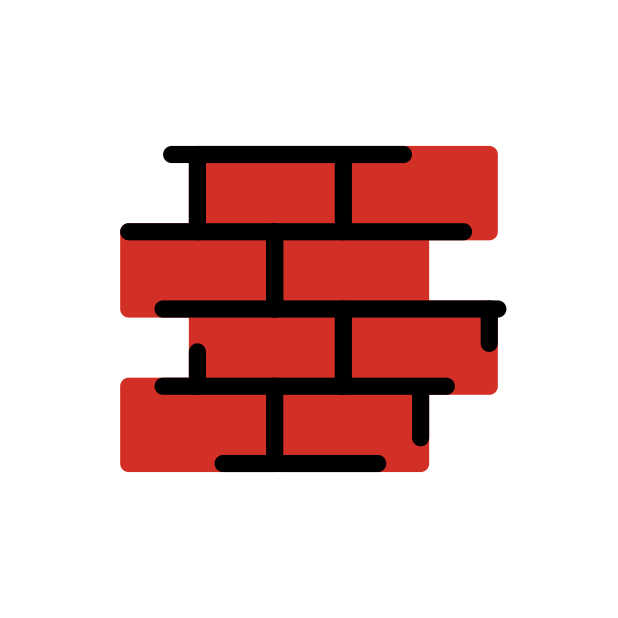
brick